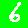
Digit: 6